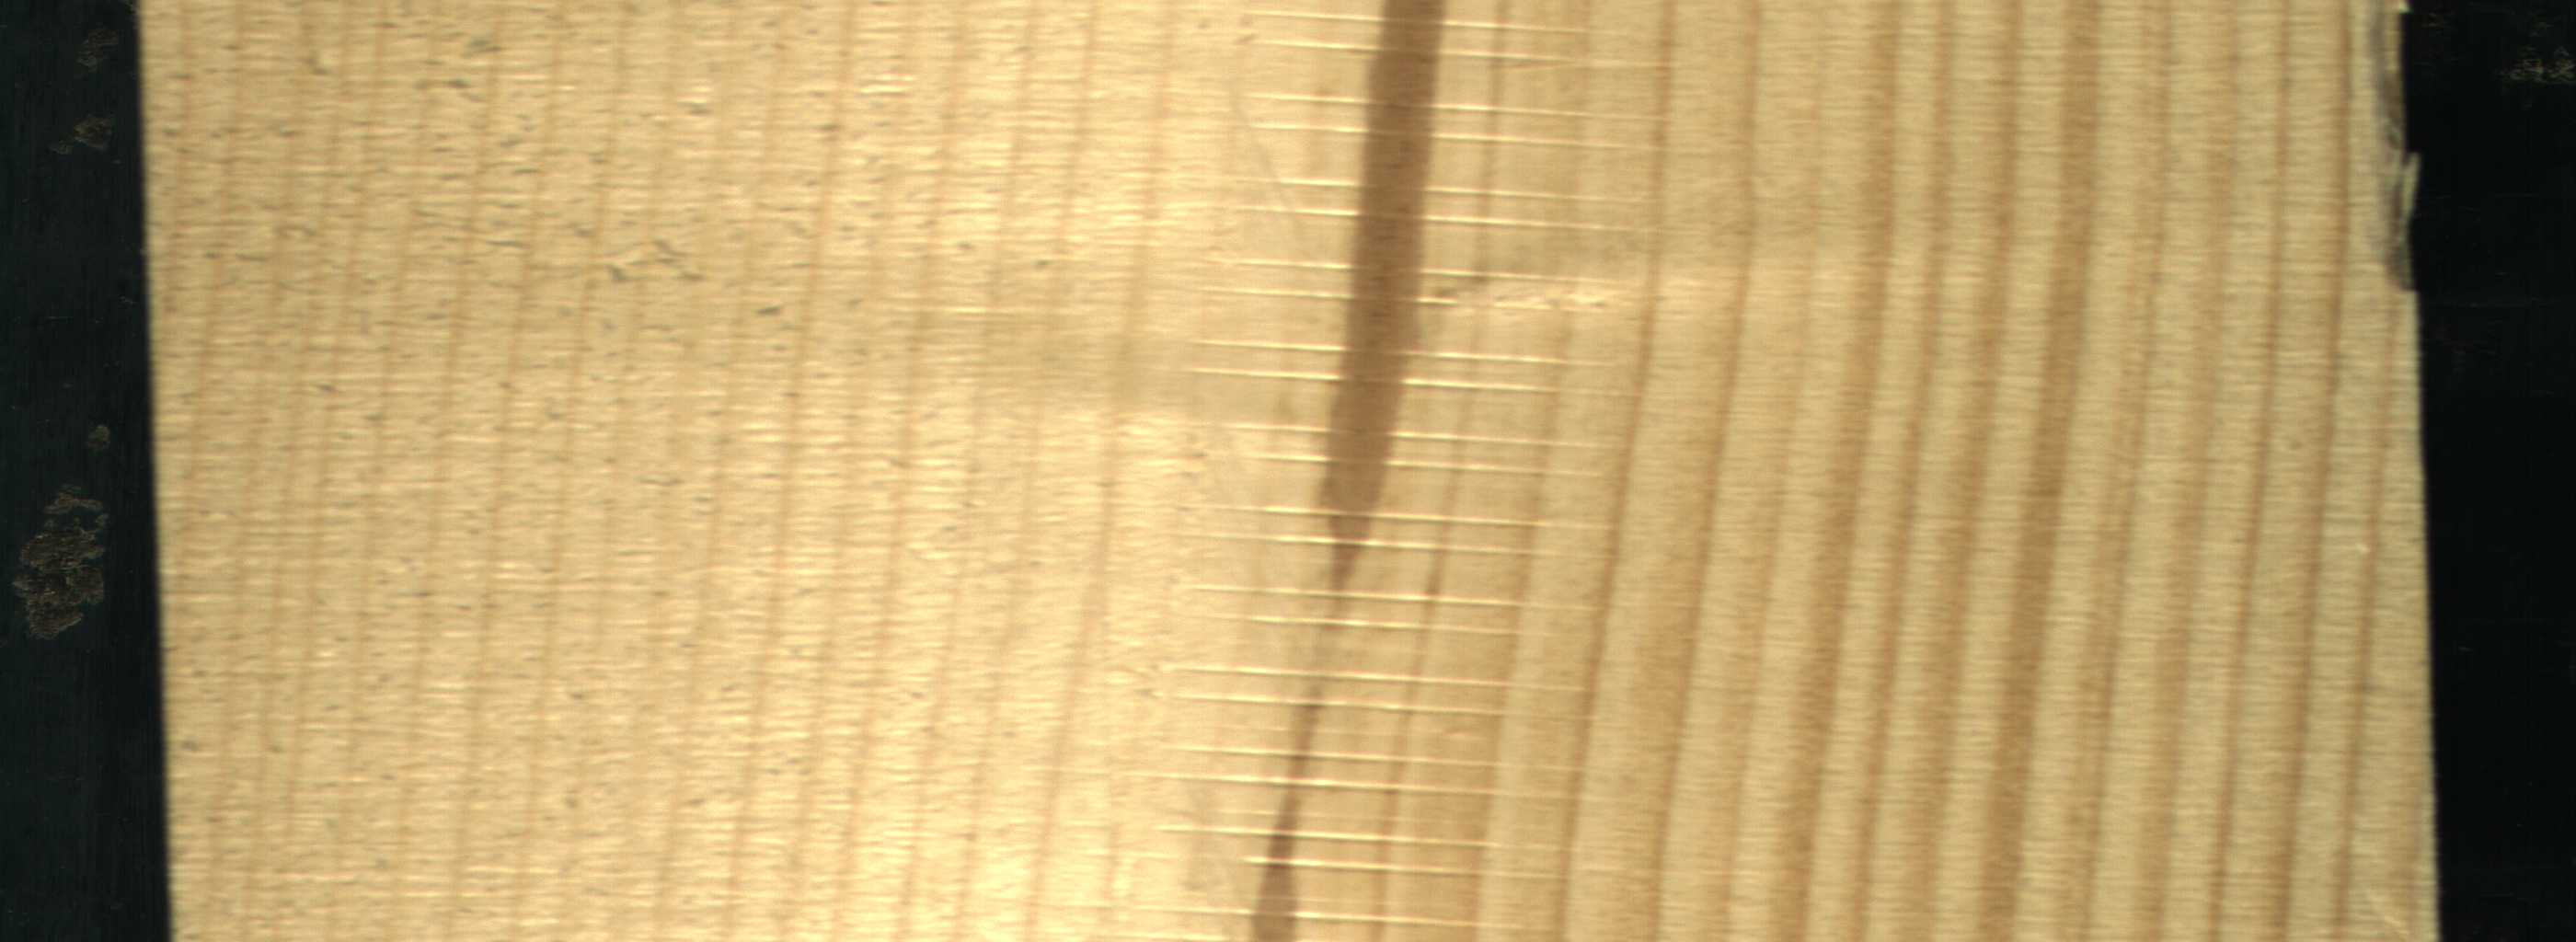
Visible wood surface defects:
Marrow
Marrow